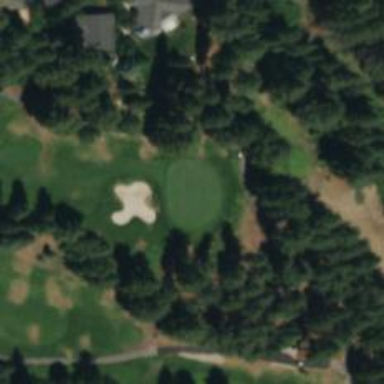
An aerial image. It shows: View of golf hole.